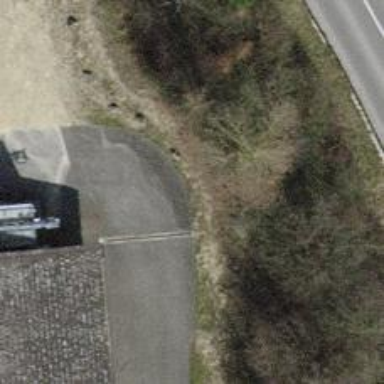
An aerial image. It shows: Compacted footway.